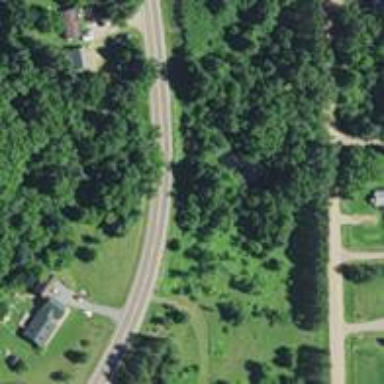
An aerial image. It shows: Secondary road.